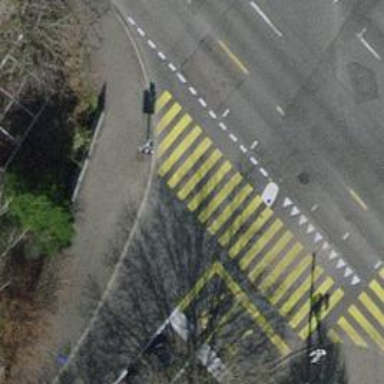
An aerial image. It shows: Tertiary road with asphalt surface and lane for cyclists on both sides.